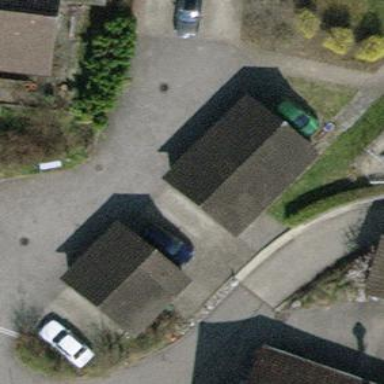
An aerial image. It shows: Group of garages.